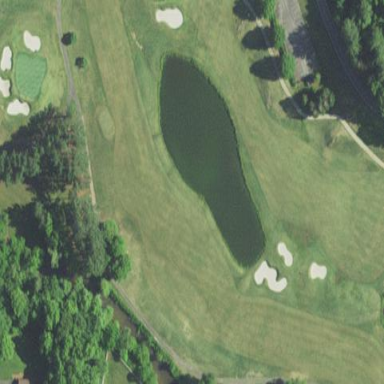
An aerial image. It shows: Grassy area designated as golf fairway.